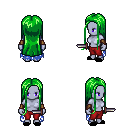
a pixel art fantasy rpg character, female body template, dark elf, purple skin, blue tattered cape, red pants, green extra-long hairstyle, leather bracers, black slippers, dagger, four views (front, back, left, right), 2x2 character sprite sheet, small pixel art, hard edges, no anti-aliasing